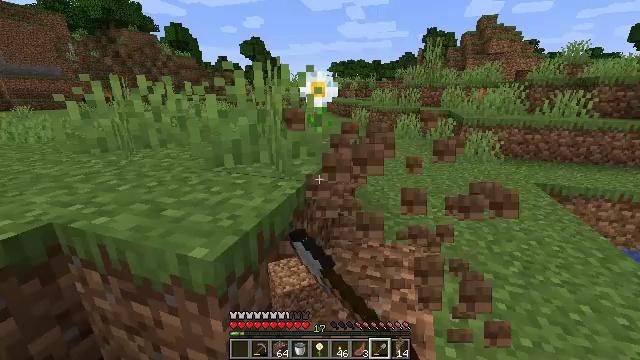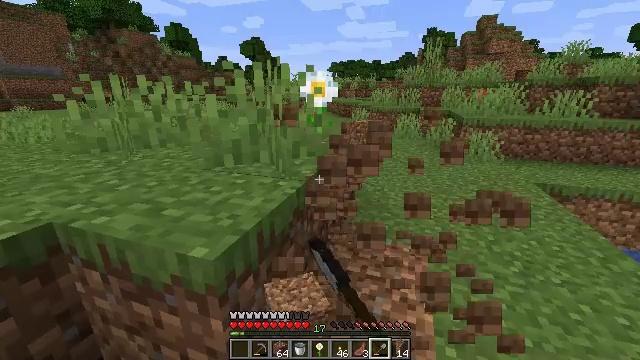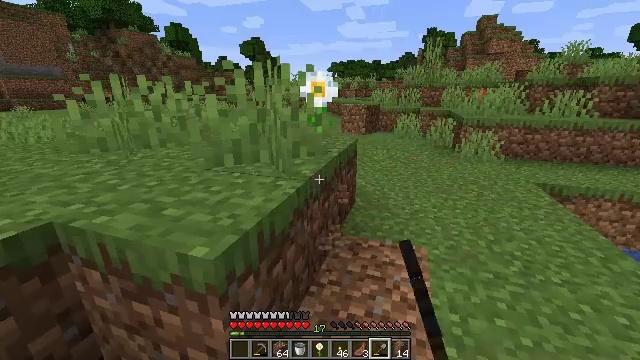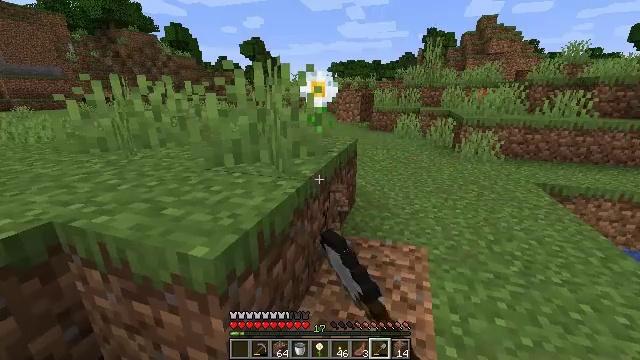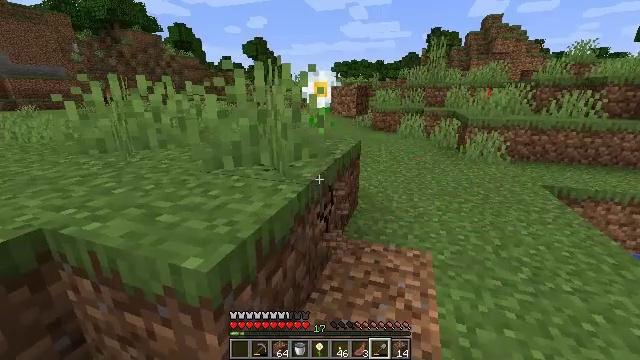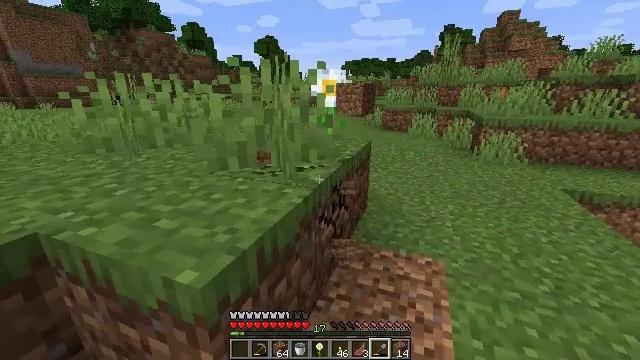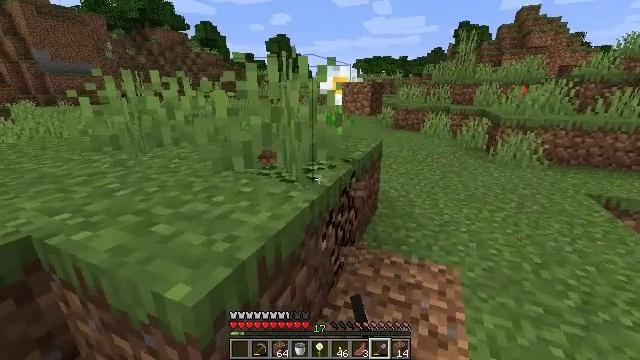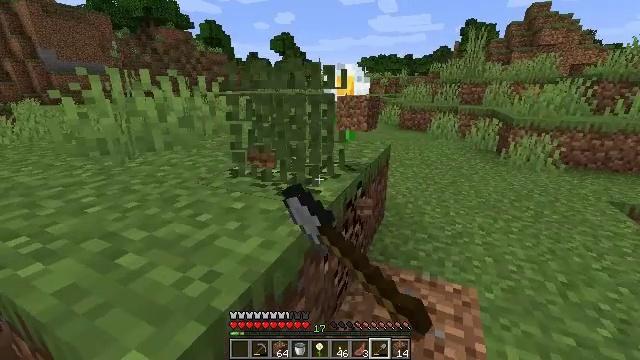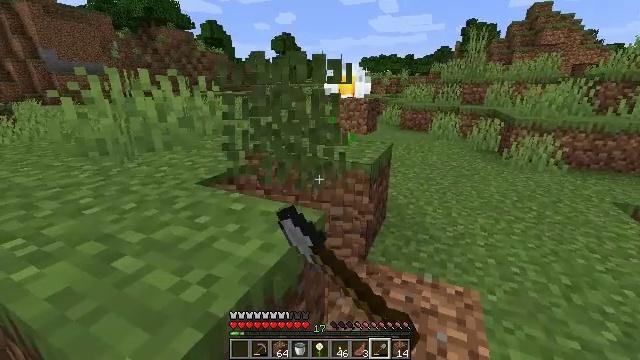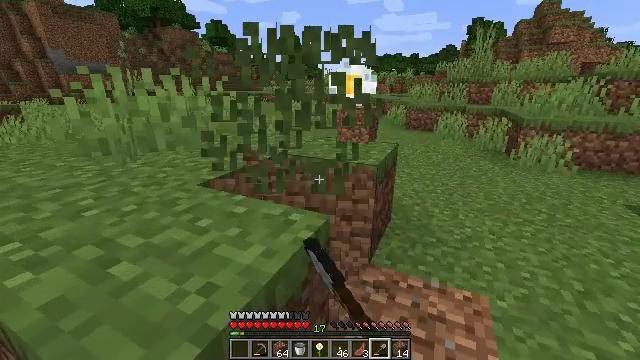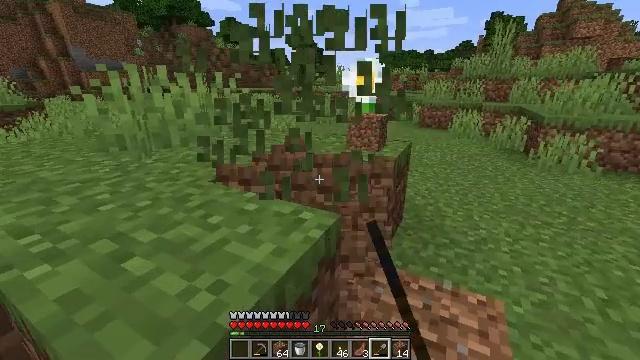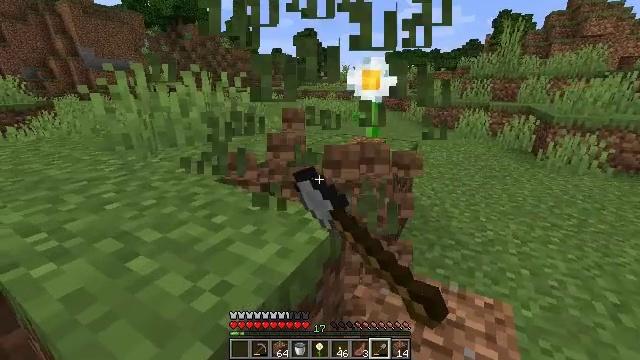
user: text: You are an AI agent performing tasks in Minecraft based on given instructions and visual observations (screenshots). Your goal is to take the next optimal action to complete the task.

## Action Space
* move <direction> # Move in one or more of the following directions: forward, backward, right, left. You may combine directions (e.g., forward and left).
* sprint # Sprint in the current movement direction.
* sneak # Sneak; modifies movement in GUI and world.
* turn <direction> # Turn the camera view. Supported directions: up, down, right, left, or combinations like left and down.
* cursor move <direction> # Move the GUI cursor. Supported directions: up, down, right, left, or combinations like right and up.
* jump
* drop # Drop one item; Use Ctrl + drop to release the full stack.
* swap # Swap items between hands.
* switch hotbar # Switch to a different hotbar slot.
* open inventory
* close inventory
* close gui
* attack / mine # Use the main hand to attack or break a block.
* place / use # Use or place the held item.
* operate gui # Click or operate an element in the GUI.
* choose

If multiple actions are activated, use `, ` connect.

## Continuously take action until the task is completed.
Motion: motion action
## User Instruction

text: Clear the ground by mining grass.
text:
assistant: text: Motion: attack / mine
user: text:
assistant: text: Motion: attack / mine
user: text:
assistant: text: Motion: attack / mine
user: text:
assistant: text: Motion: move forward, attack / mine
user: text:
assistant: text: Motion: move forward, turn left, attack / mine
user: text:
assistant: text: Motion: move forward, turn left, attack / mine
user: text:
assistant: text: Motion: attack / mine
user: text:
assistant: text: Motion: attack / mine
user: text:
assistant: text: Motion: attack / mine
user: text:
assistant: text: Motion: turn left, attack / mine
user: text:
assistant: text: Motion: turn left, attack / mine
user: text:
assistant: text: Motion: attack / mine